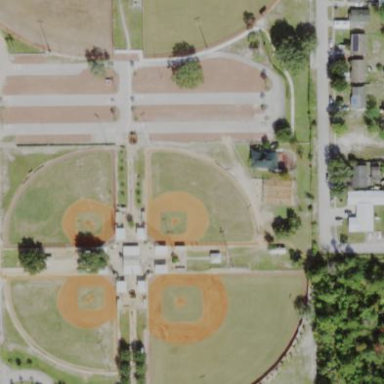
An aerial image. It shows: Baseball pitch for leisure land.